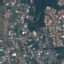
Land use / land cover: Residential